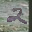
Label: 2